Question: Within my application I would like to show a web page within a view in the application.
I am not sure how to apply the view on just a part of the application and open a web page within the view.
The web page within the view will open when the user clicks a button.
The webview will be on the right hand side of the screen like in the image below:

Is this possible?
Please help. Thanks
Edit:
I have included a tablelayout within the relative layout I already had.
'''
<TableLayout android:layout_width="200dip"
android:layout_height="100dip" android:stretchColumns="1"
android:background="#000000" xmlns:android="http://schemas.android.com/apk/res/android"
android:layout_marginLeft="250px"
android:layout_marginTop="80px">
<TableRow>
<WebView xmlns:android="http://schemas.android.com/apk/res/android"
android:id="@+id/webview"
android:layout_width="fill_parent"
android:layout_height="fill_parent"
/>
</TableRow>
</TableLayout>
'''
I then call the webview in my application like this within an onclick button:
'''
mWebView = (WebView) findViewById(R.id.webview);
mWebView.getSettings().setJavaScriptEnabled(true);
mWebView.loadUrl("http://www.google.com");
'''
But nothing happens when I click this?
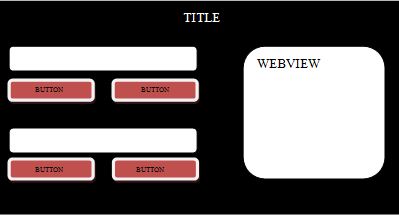
Answer: Try: <URL>
Make one of the cells your web view.